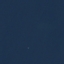
Label: SeaLake